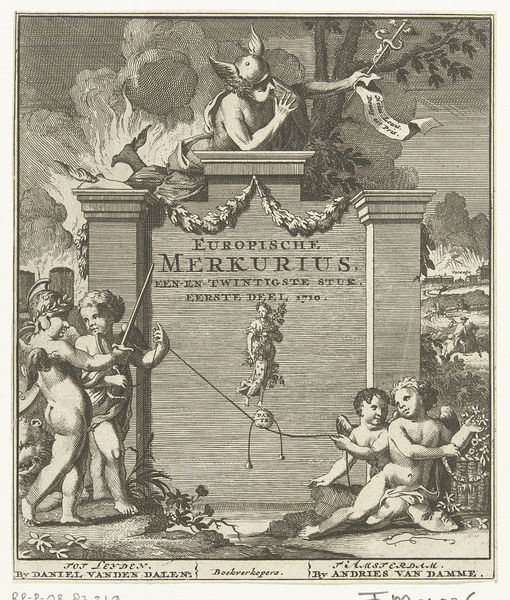
Titel: Titelpagina voor de Europische Mercurius voor het jaar 1710
Standort: Amsterdam
Institution: Rijksmuseum
Schlagwörter: nackt, wolken, landschaft, blumen, zeichnung, kinder, engel, denkmal, druck, schwert, text, lorbeerkranz, merkur, putten, flügelhelm, andries van damme